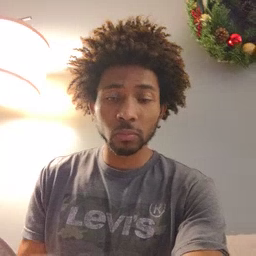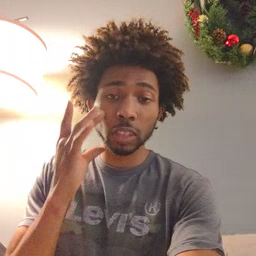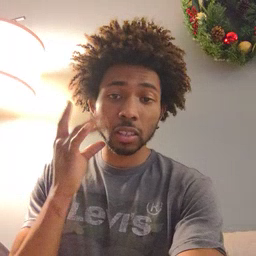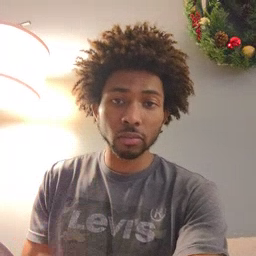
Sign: kitty